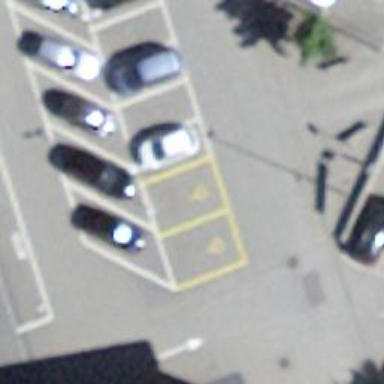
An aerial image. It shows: Parking aisle designated as service road.